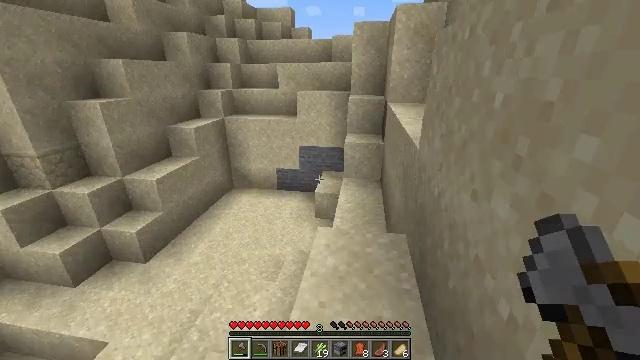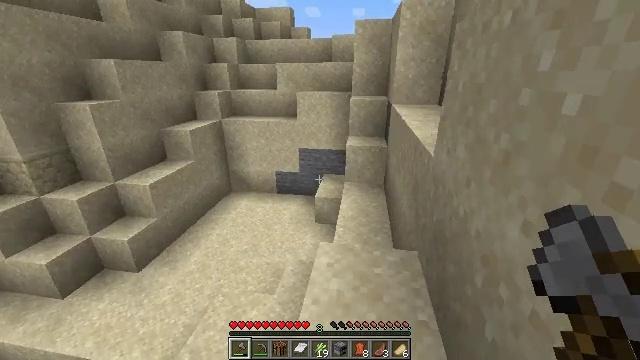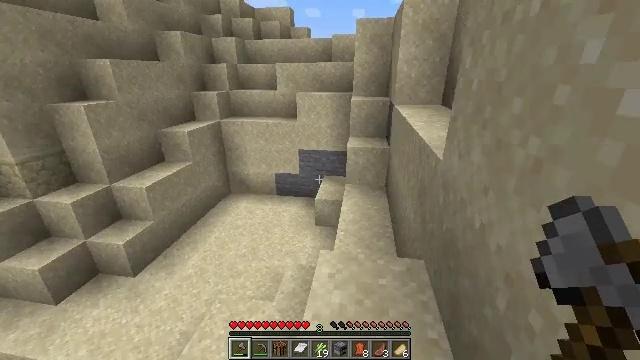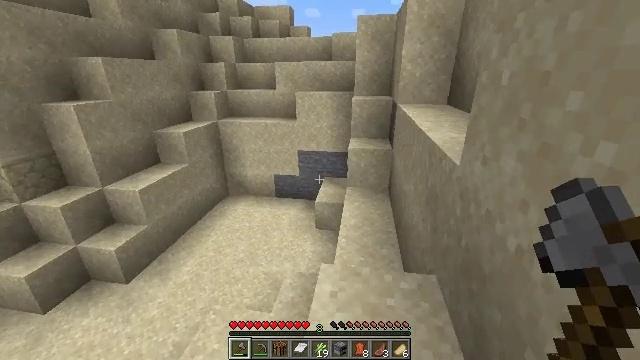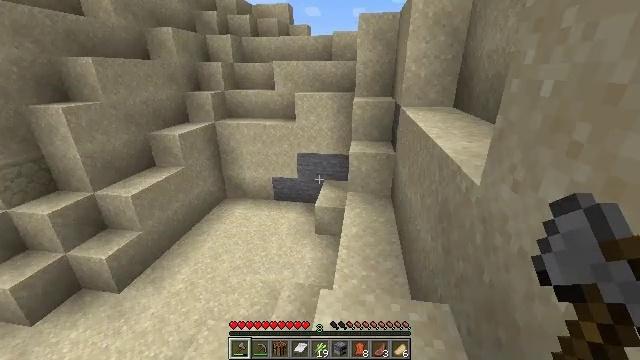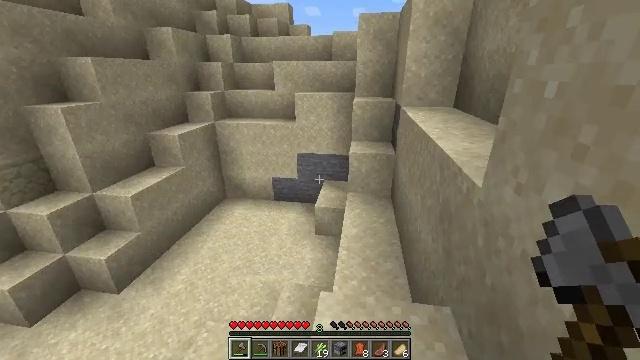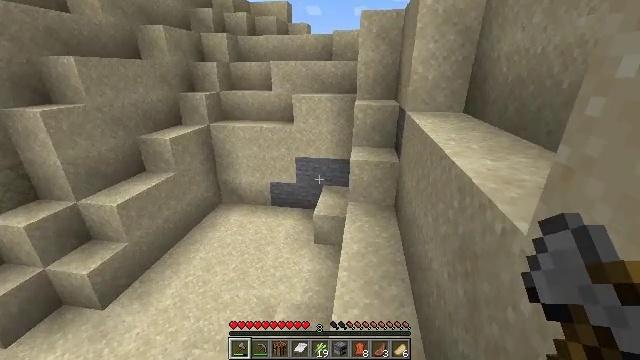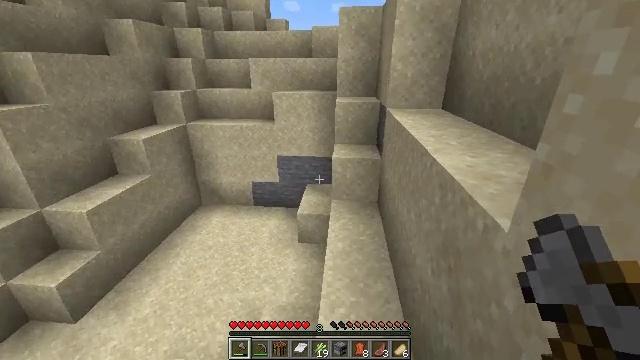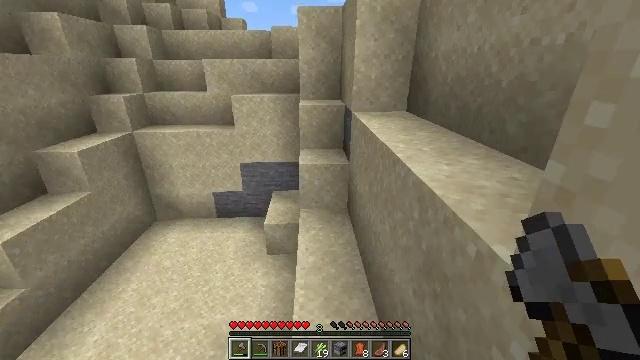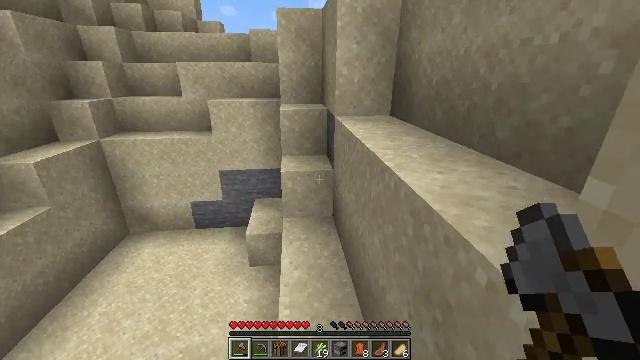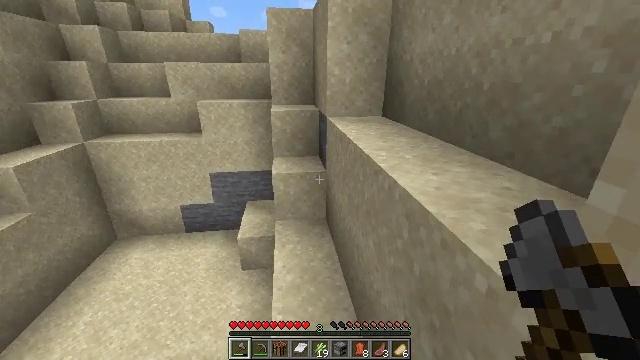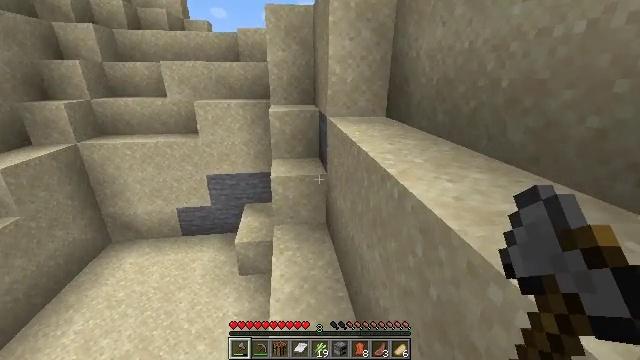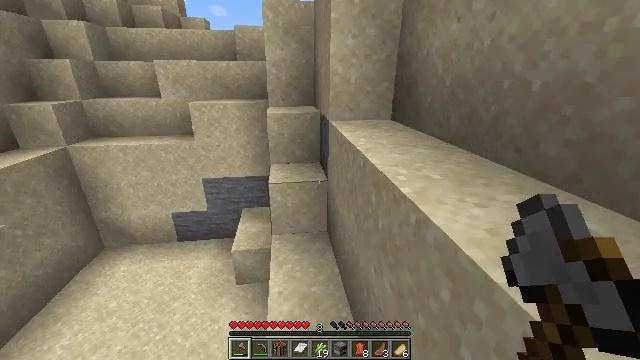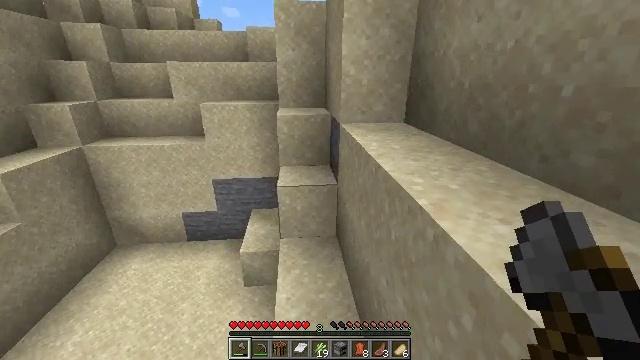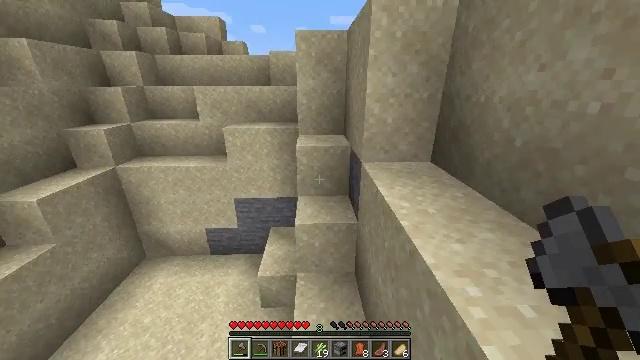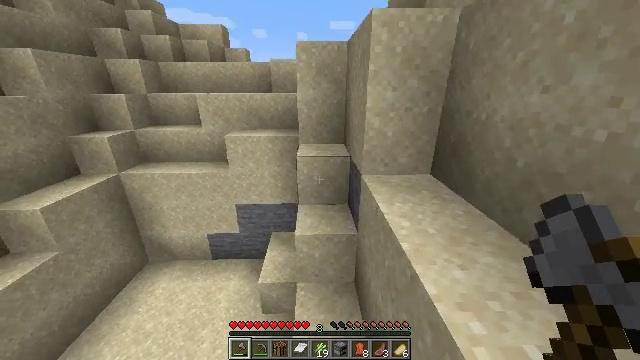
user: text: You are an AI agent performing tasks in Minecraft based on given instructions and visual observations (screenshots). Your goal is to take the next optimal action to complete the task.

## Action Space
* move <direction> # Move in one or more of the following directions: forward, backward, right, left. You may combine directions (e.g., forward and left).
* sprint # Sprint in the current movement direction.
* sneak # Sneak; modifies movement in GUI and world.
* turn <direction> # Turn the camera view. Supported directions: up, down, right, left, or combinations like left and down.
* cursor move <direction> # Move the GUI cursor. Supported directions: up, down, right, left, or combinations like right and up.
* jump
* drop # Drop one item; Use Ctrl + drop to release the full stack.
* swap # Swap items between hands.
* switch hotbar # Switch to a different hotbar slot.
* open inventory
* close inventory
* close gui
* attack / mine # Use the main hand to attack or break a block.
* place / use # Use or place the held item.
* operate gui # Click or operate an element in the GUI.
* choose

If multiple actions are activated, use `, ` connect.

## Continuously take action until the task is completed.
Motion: motion action
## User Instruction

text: Mine the dead bush in the desert.
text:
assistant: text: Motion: move forward
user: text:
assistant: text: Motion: move forward
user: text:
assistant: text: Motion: move forward
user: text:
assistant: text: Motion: move forward
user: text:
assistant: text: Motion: move forward
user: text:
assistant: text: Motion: move forward
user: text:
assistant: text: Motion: move forward, turn right
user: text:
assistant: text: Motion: move forward, turn right
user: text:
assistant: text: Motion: move forward, turn right
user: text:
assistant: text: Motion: move forward, turn right
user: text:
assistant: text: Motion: move forward
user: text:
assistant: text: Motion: move forward
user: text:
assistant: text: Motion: move forward, sprint, turn left
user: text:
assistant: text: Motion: move forward, sprint, turn left, jump
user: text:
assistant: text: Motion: move forward, sprint, jump
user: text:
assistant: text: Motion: move forward, sprint, jump
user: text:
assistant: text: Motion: move forward, sprint, jump
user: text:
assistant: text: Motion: move forward, sprint
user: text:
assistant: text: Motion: move forward, sprint
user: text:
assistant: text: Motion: move forward, sprint
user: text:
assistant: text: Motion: move forward, sprint
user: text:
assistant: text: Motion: move forward, sprint
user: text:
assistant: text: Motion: move forward, sprint
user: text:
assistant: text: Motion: move forward, sprint
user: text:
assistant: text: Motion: move forward, sprint
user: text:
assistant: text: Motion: move forward, sprint, turn up
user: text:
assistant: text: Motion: move forward, sprint, turn left and up
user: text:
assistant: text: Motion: move forward, sprint, turn left and up
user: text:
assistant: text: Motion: move forward, sprint
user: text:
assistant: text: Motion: move forward, sprint